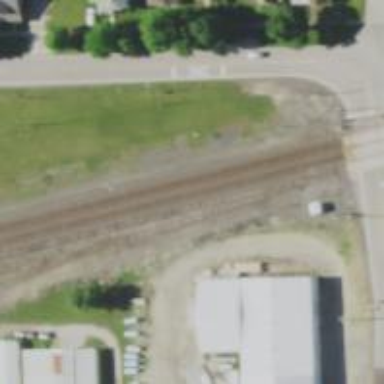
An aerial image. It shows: Rail spur service.